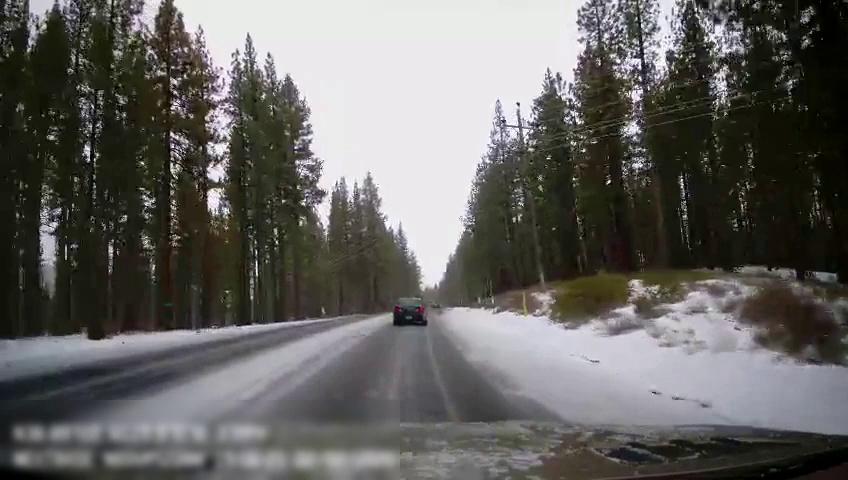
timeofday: Day
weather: Snowy
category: Drivable Space
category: Vehicles | Car
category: Lanes | Current Lane